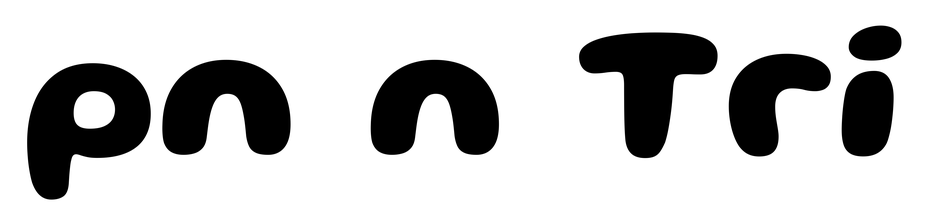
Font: Gluten_Bold